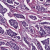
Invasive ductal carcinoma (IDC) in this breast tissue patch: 1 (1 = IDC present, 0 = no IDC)